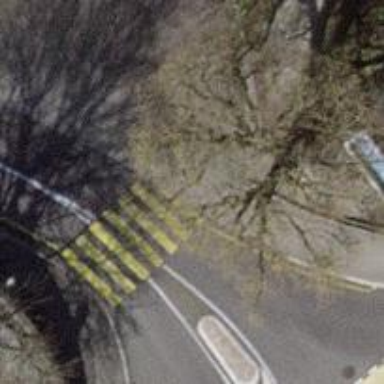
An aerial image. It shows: Marked zebra crossing on the road.